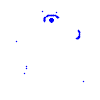
Particle: electron